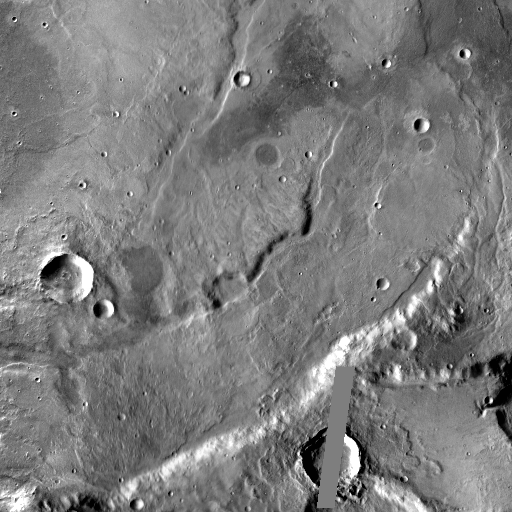
Crater classes present: Background, Other, Layered, Buried